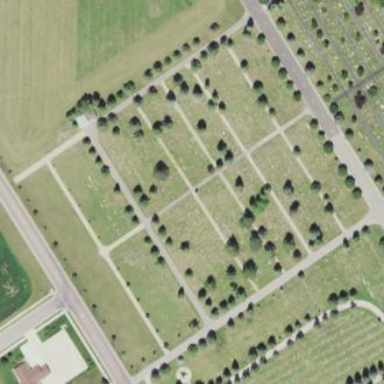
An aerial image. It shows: Cemetery.